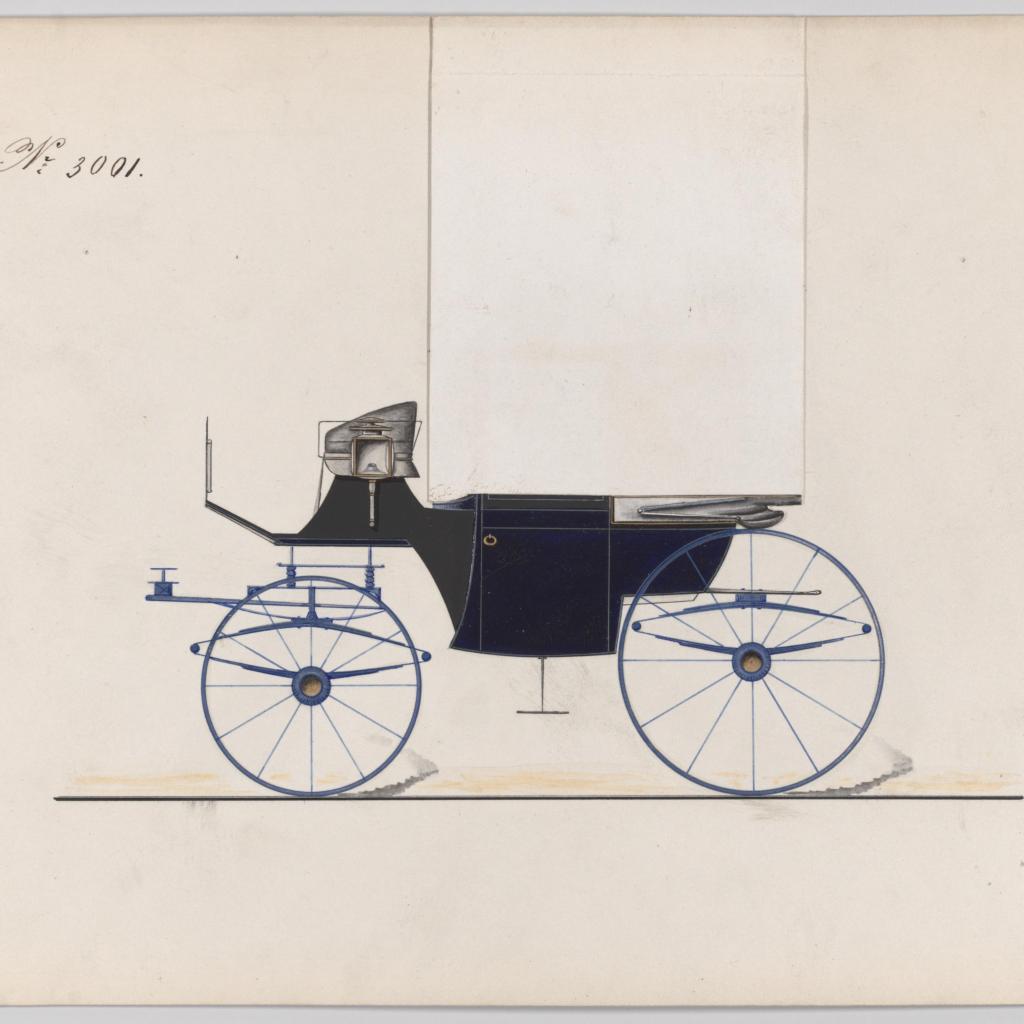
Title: Design for Landaulet, no. 3001
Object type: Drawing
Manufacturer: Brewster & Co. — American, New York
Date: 1874
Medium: Pen and black ink, watercolor and gouache with gum arabic
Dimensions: Sheet: 6 7/8 x 9 13/16 in. (17.5 x 24.9 cm)
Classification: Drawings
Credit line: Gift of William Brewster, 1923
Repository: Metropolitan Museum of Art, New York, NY